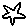
Label: star